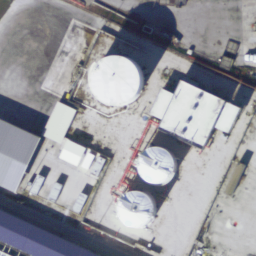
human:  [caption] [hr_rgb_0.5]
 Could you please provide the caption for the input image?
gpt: There are some white storage tanks and buildings on the ground .

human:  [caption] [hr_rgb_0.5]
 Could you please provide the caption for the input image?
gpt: There are white tanks and buildings on the ground.

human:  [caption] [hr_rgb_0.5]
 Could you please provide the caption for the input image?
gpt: There are some storage tanks and buildings on the ground .

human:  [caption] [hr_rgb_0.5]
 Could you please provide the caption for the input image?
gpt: There are some white reservoirs and buildings on the ground.

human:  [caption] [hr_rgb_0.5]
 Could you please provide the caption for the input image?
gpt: There are some white tanks and buildings on the ground.